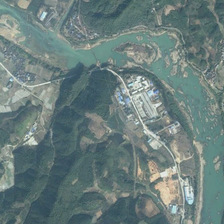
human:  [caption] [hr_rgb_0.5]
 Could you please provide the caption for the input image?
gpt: many green plants and several urban areas are in two sides of a curved river .

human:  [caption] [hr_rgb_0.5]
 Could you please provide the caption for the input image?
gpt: many green plants and several urban areas are in two sides of a curved river .

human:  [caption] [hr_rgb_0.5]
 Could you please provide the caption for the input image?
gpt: many green plants and several urban areas are in two sides of a curved river .

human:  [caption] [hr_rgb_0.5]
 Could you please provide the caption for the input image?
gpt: many green plants and several urban areas are in two sides of a curved river .

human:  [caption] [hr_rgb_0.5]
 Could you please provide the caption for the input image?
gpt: many green plants and several urban areas are in two sides of a curved river .